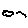
Label: cloud